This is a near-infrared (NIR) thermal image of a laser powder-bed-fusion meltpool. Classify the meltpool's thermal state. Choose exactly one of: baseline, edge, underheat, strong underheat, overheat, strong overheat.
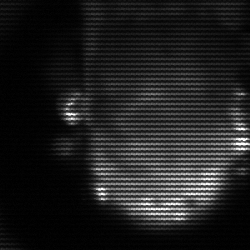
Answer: baseline